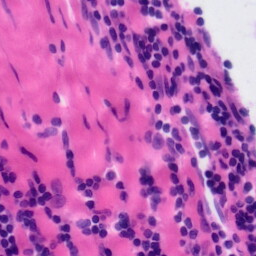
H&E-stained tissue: Tonsil